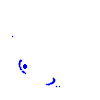
Particle: kaon